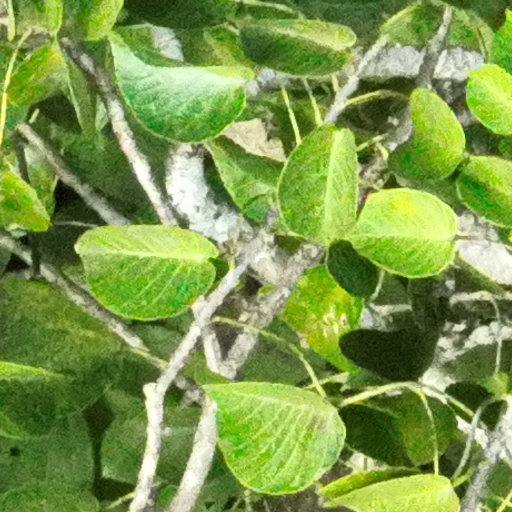
Species: Hura crepitans
GBIF accepted scientific name: Hura crepitans
Crown area (m\u00b2): 250.558